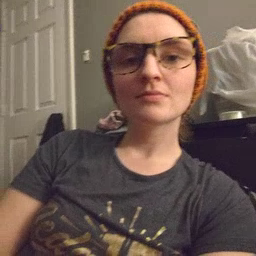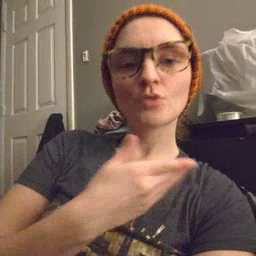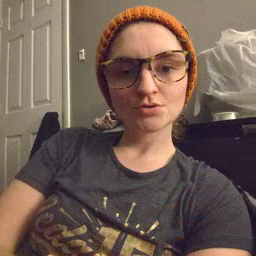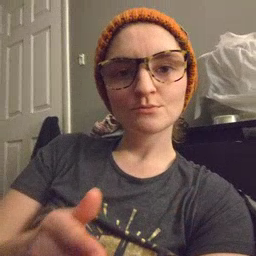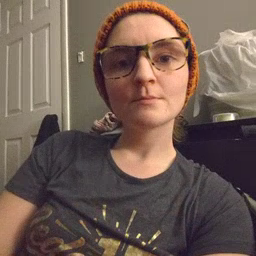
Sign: arm